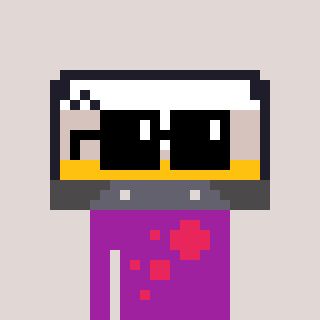
a pixel art character with square black sunglasses, a cassette tape-shaped head and a magenta-colored body on a warm background